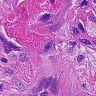
Metastatic tissue present: yes